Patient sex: M
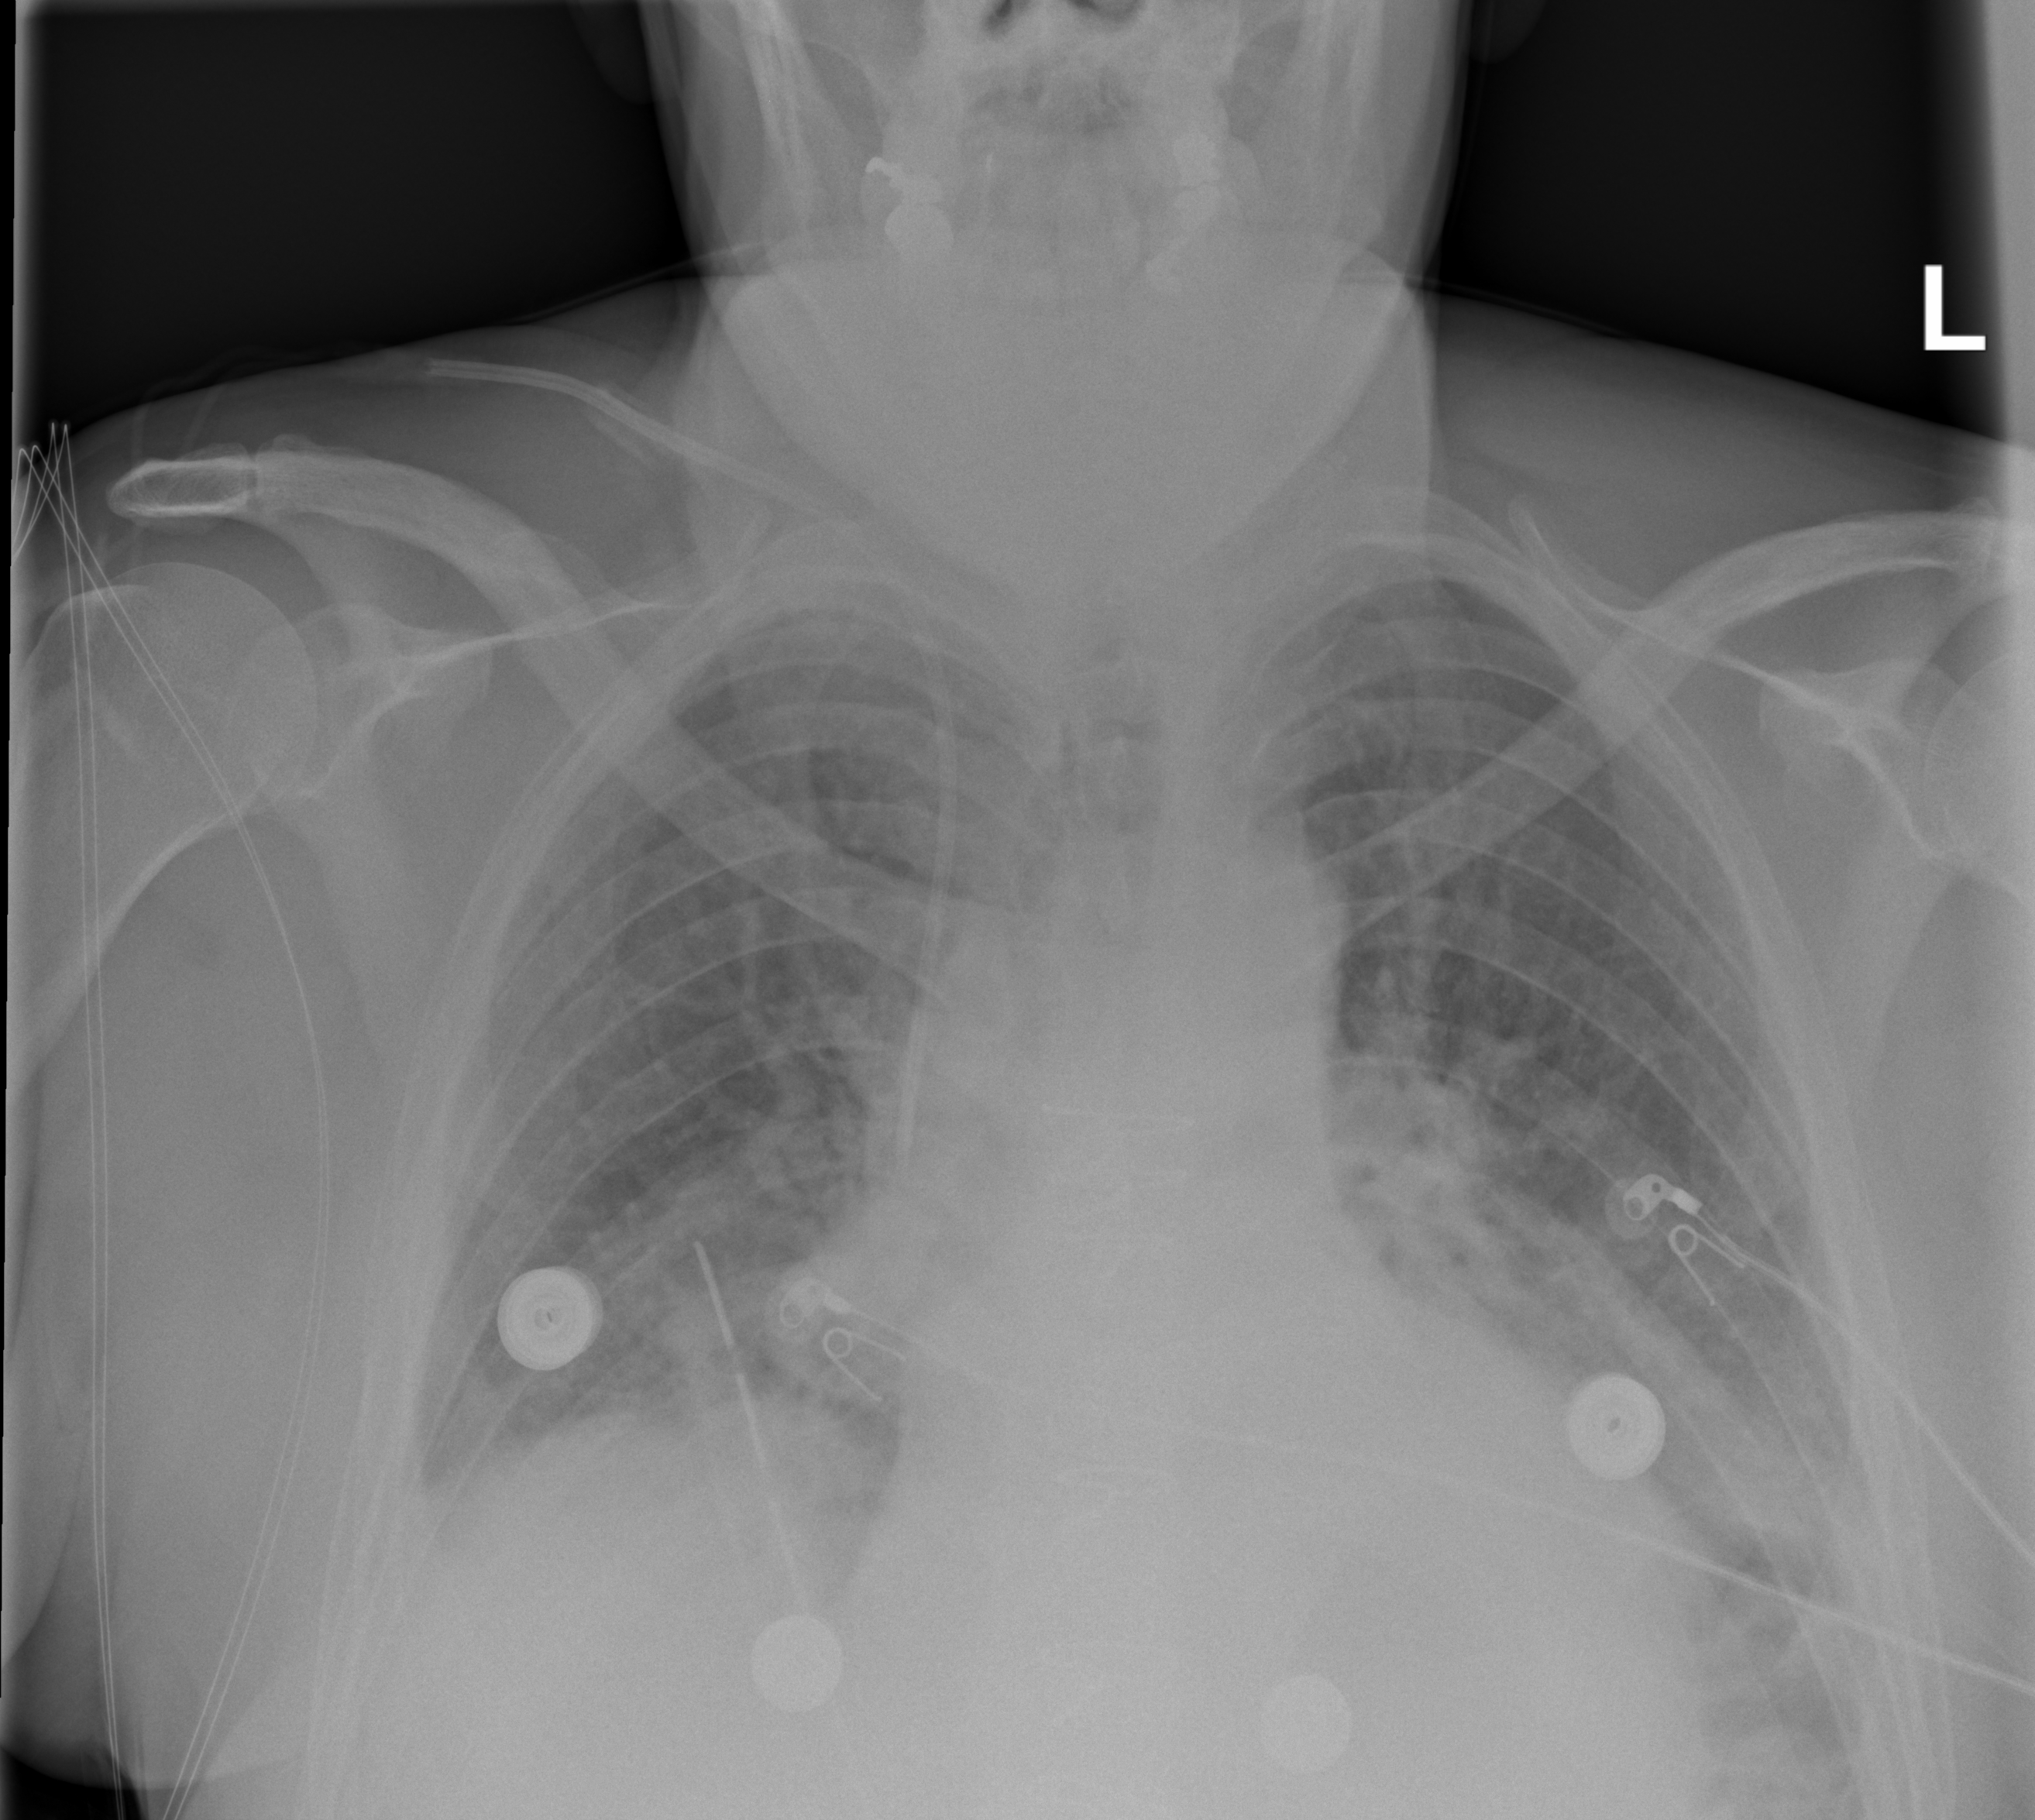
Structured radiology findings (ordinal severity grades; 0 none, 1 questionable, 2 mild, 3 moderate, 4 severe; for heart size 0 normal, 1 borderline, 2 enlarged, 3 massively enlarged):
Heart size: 0
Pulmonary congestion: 3
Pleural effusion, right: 2
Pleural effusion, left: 0
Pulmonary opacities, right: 2
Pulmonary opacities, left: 2
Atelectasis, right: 2
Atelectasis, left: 2